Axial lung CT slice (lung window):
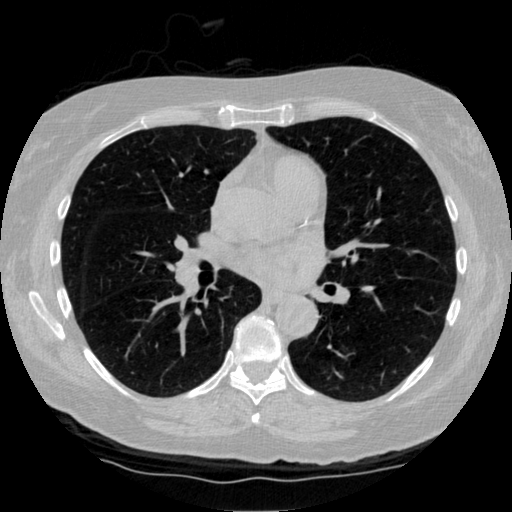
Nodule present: no